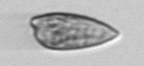
Label: Prorocentrum_dentatum